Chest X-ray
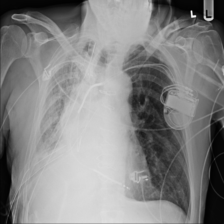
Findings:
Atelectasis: negative
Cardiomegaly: negative
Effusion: negative
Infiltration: negative
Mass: negative
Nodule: negative
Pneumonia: negative
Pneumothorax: negative
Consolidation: negative
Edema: negative
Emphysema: negative
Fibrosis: negative
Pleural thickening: negative
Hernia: negative